Question: I have an 'EditText' like this:
'''
<EditText
android:id="@+id/txt_login_username"
android:layout_width="300dp"
android:layout_height="40dp"
android:layout_above="@+id/pengala_logo"
android:layout_alignLeft="@+id/txt_login_pwd"
android:ems="10"
android:hint="Please enter Email"
android:inputType="textAutoComplete"
android:textColorHint="#ffffff"
android:textSize="20sp" />
'''
I want to show all email ids as suggestion when a user starts typing in the 'EditText'. Similar to this

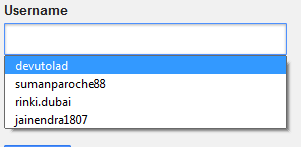
Answer: For that use <URL>.
When user enter 'userName' in 'Autocomplete TextView' and press login you need to store username in sharedpreferences. For sharedpreferences see <URL>.
Select entred values from sharedpreferences and display it in your Autocomplete TextView when user comes again.